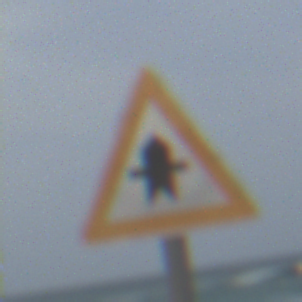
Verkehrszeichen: Vorfahrt
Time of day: MorningAfternoon
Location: Outdoor (Suburban)
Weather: PartlyCloudy
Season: NotSpecified
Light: Natural